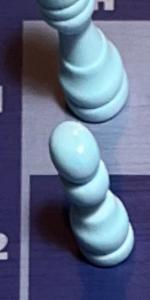
Label: Pawn_White